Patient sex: M
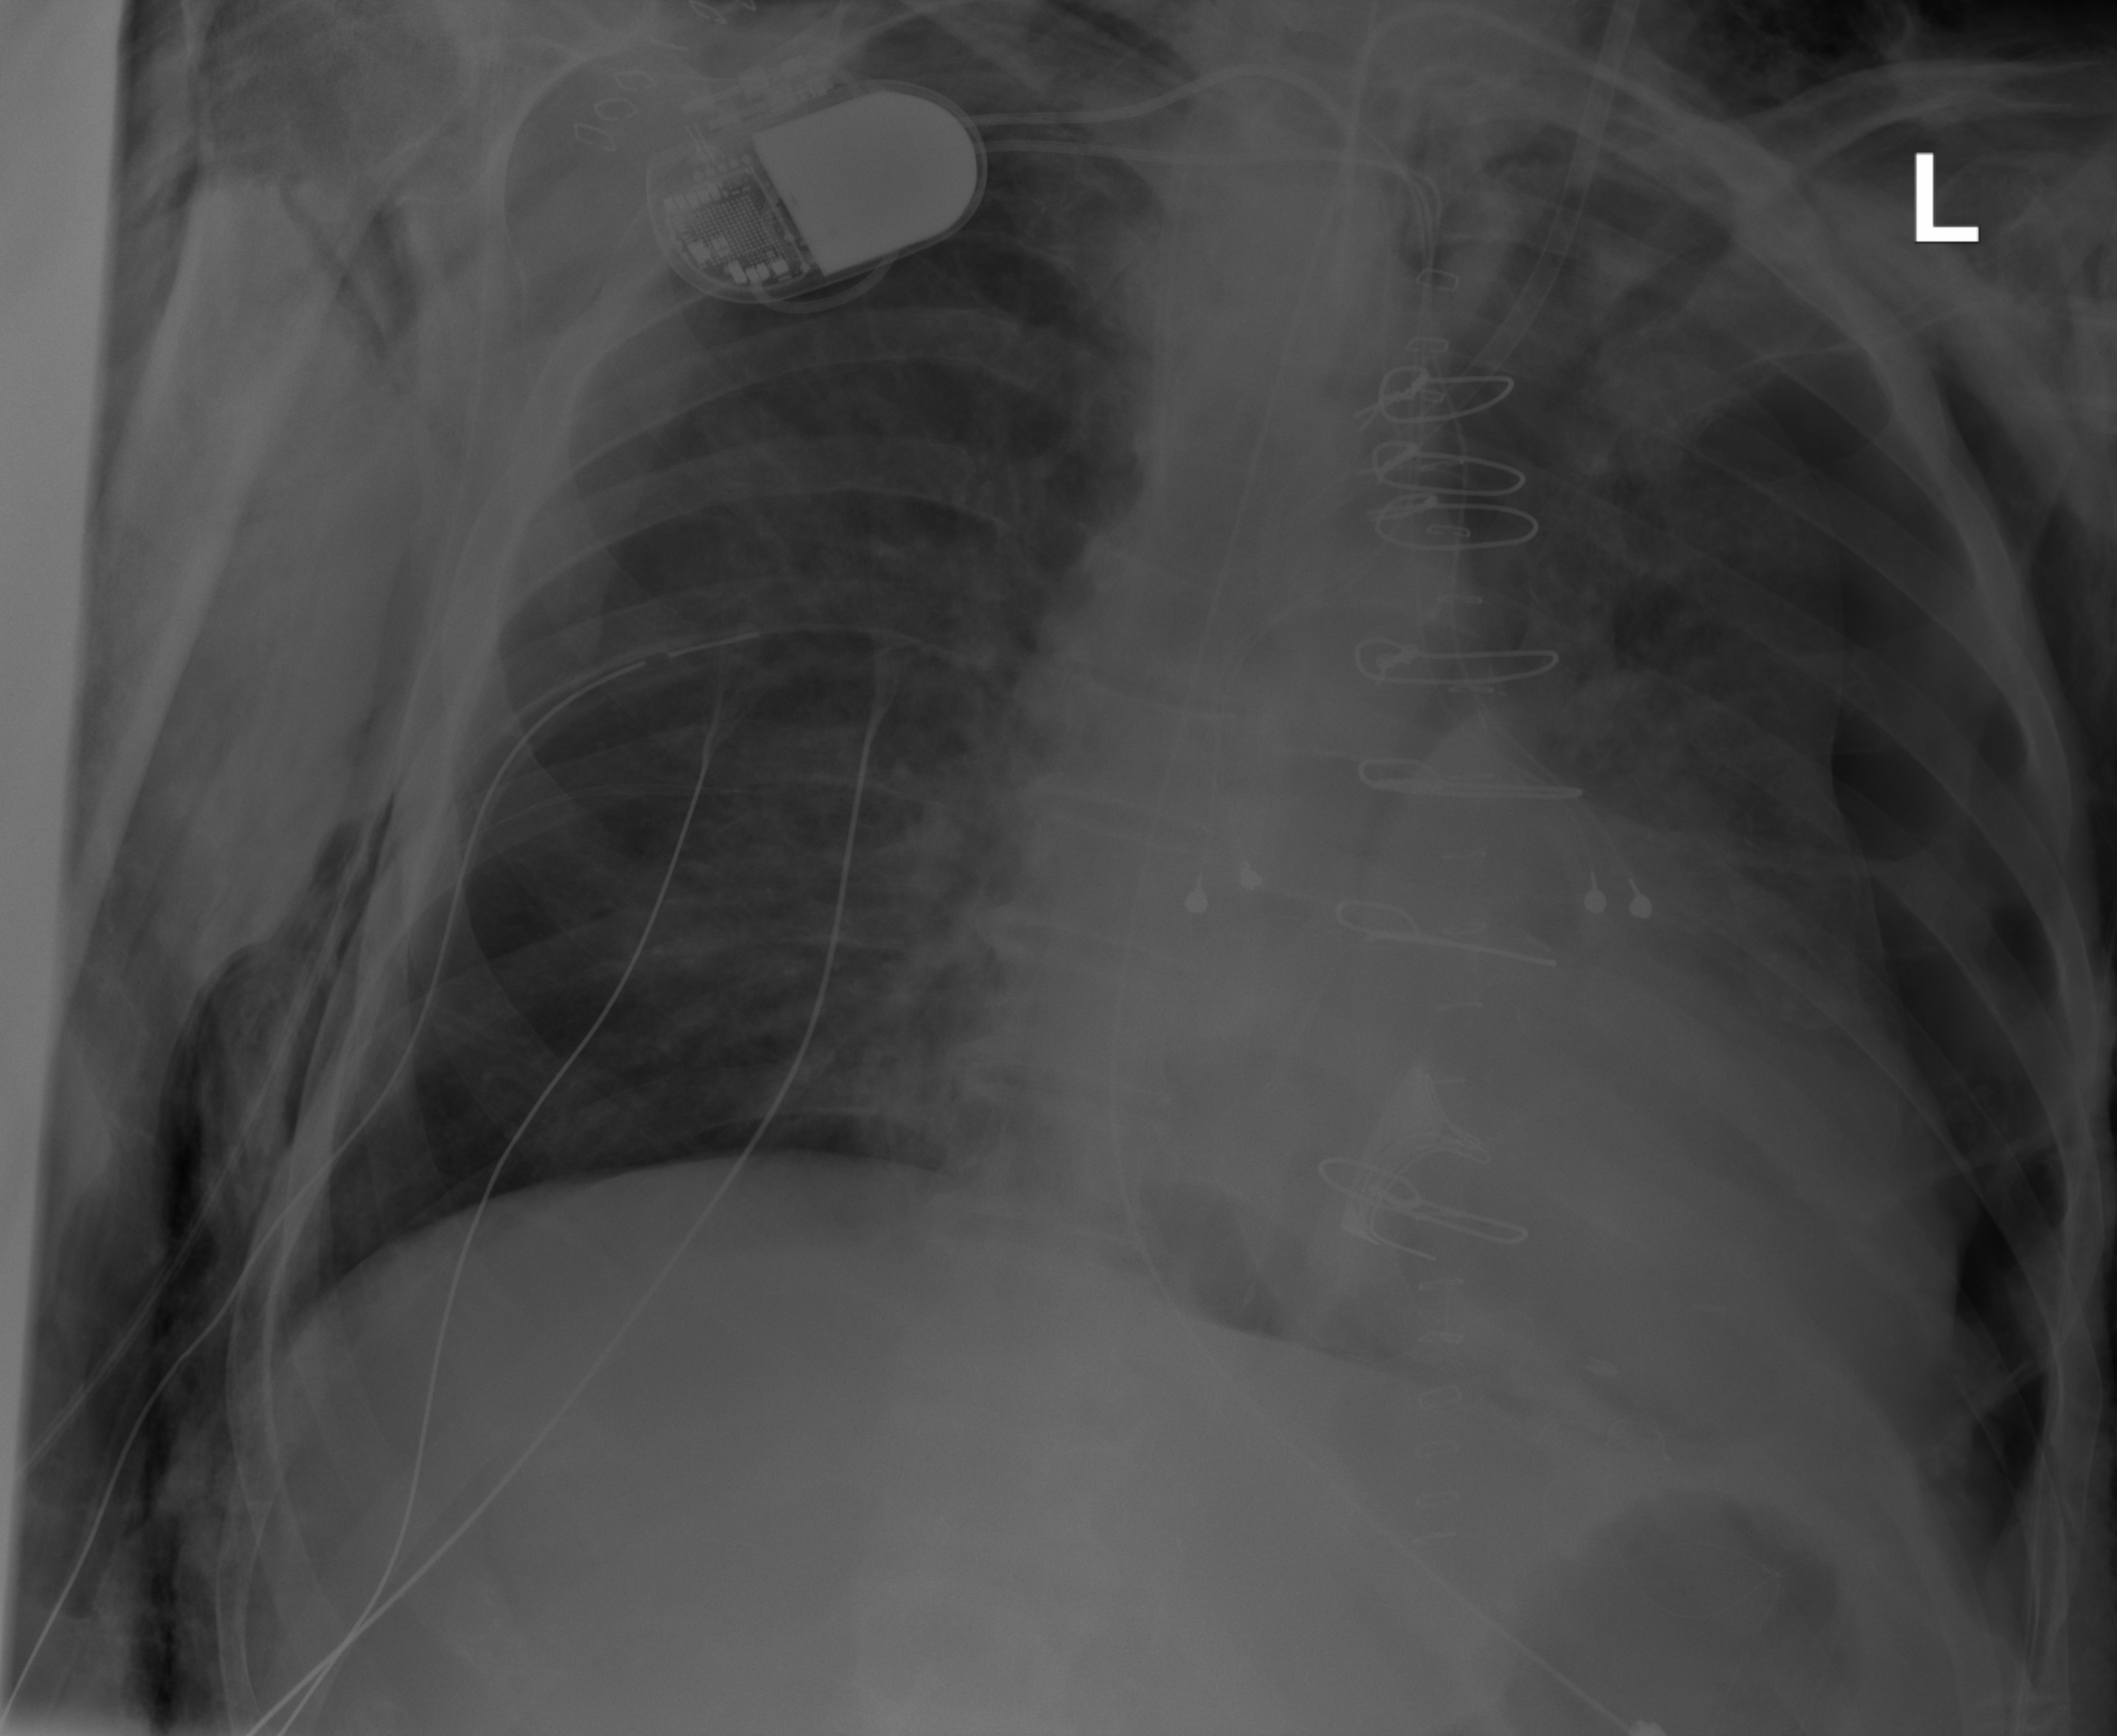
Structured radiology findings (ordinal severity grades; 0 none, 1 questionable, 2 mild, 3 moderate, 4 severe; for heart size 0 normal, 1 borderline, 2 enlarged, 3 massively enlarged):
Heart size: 2
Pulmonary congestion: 0
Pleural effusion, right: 0
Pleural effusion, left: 0
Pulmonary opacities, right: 2
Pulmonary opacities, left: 0
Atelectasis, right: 2
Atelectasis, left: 2